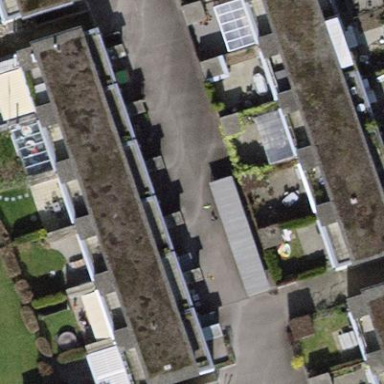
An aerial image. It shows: Terrace building.